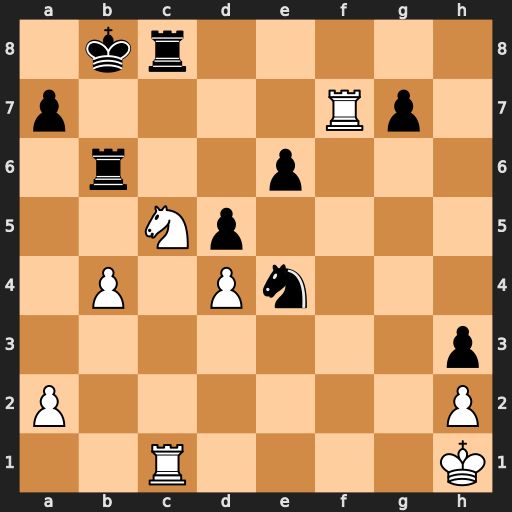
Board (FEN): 1kr5/p4Rp1/1r2p3/2Np4/1P1Pn3/7p/P6P/2R4K
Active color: w
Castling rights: -
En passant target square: -
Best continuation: Nd7+